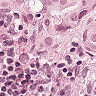
Metastatic tissue present: yes